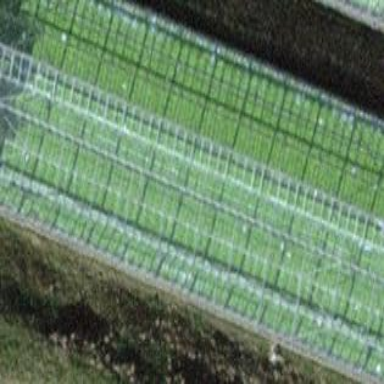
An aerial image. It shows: Greenhouse.